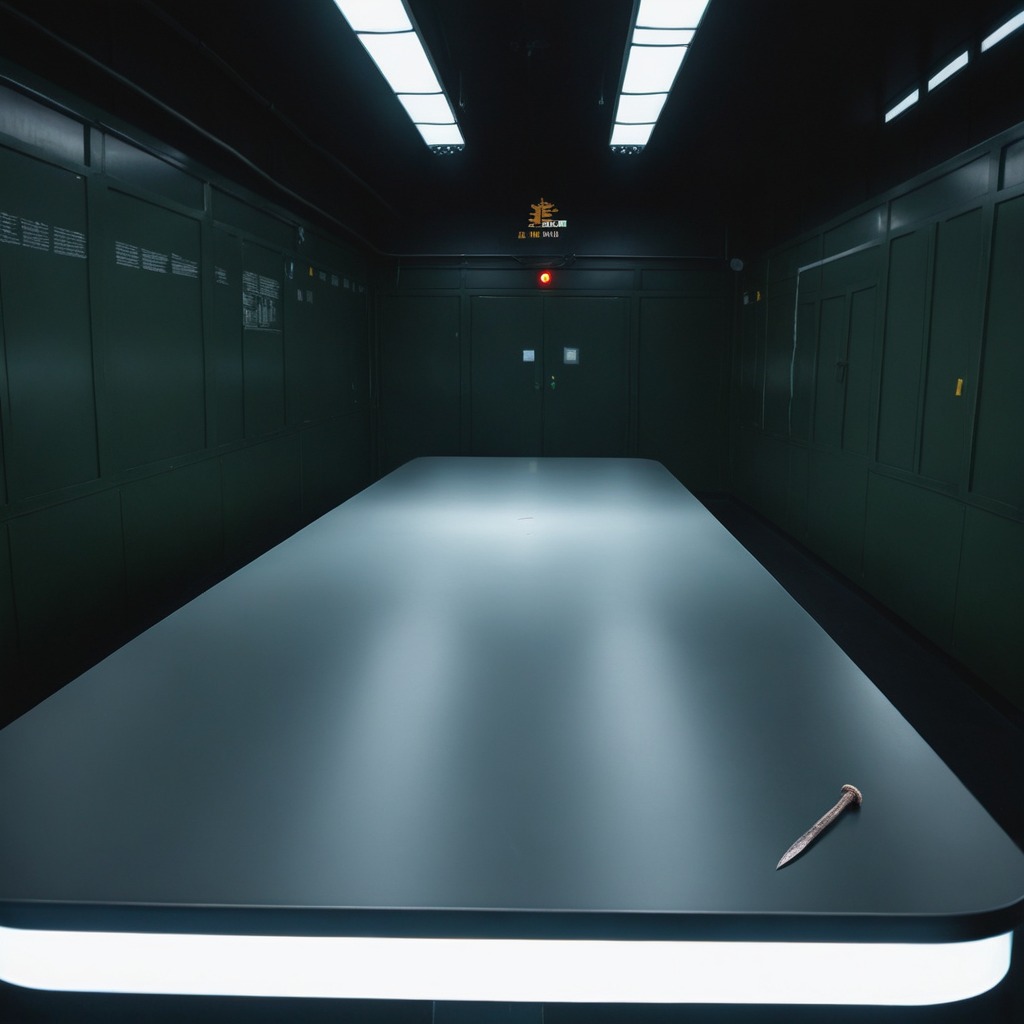
An iron nail is lying on a clean empty table in a railway signal maintenance room lit by harsh overhead fluorescents.